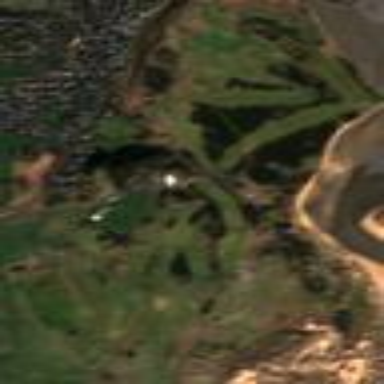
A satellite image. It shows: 18-hole golf course classified as leisure land.